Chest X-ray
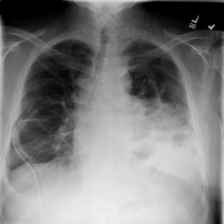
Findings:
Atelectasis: negative
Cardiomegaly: negative
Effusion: positive
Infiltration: negative
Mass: negative
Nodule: negative
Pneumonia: negative
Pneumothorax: negative
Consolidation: negative
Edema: negative
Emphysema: negative
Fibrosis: negative
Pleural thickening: negative
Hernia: negative